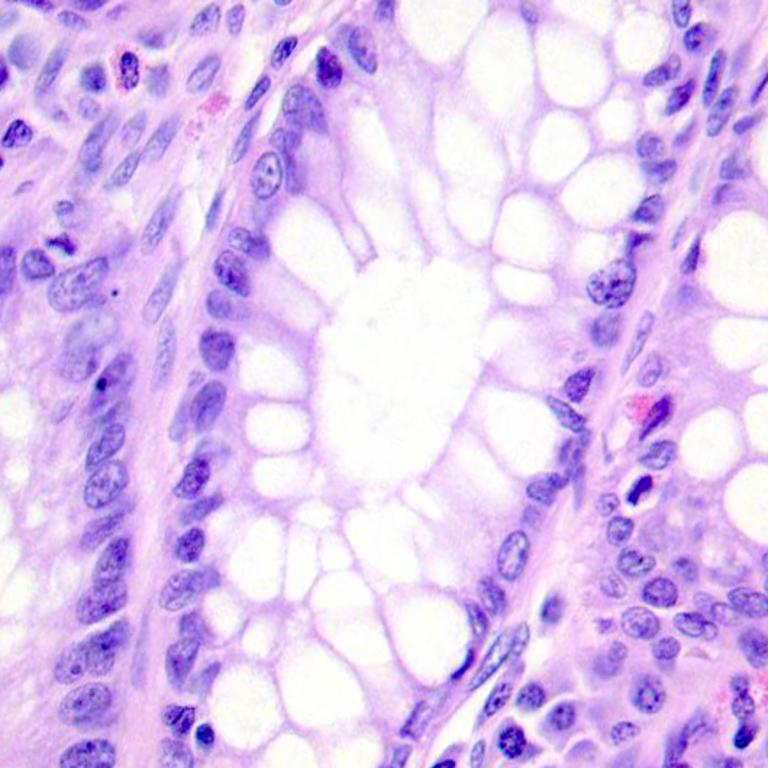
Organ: colon
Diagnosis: benign